Field crop: maize
Growth stage: 2
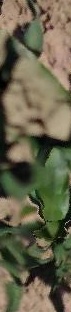
Species: maize